Question: I'm trying to run this SQL command but it's giving me an error that the SQL command is not properly ended. Note, I'm using Oracle's 11g.
'''
SELECT BookTitle.btName, BookTitle.Isbn FROM BookTitle AND SELECT COUNT(Isbn)
FROM BookTitle
JOIN Loan ON (Borrower.borId = Loan.borId)
JOIN BookCopy ON (Loan.bcId = BookCopy.bcId)
JOIN Authorship ON (BookCopy.isbn = Authorship.isbn)
JOIN Author ON (Author.authorID = Authorship.authorID)
WHERE Loan
ORDER BY Loan.dateOut DESC;
'''
Can you kindly guide me to what's wrong ?

have several tables Book Title, BookCopy, Authorship, Loan, Author, Publisher and Borrower. I need to find the most borrowed book and list all titles and isbn.
'''
BookTitle contains ISBN(PK), btName, datePublished, pubId*, ageLower, ageUpper, value.
Borrower contains borID(PK), borName, borAddress and borMaxbook
BOokCopy cvontains bcID(PK), ISBN*, dateAcquired, dateDestroyed
oan contains borID(PH)*, bcID(OK)*, dateOut(FK), dateDue and dateBack
Publisher contains PubId(PK), pubName and pubAddress
Publisher cotains PubID(8), pubName, pubAddress
Authoer contains authorID(PK) and authorName
Authorship contains authorId*, and ISBN*
'''
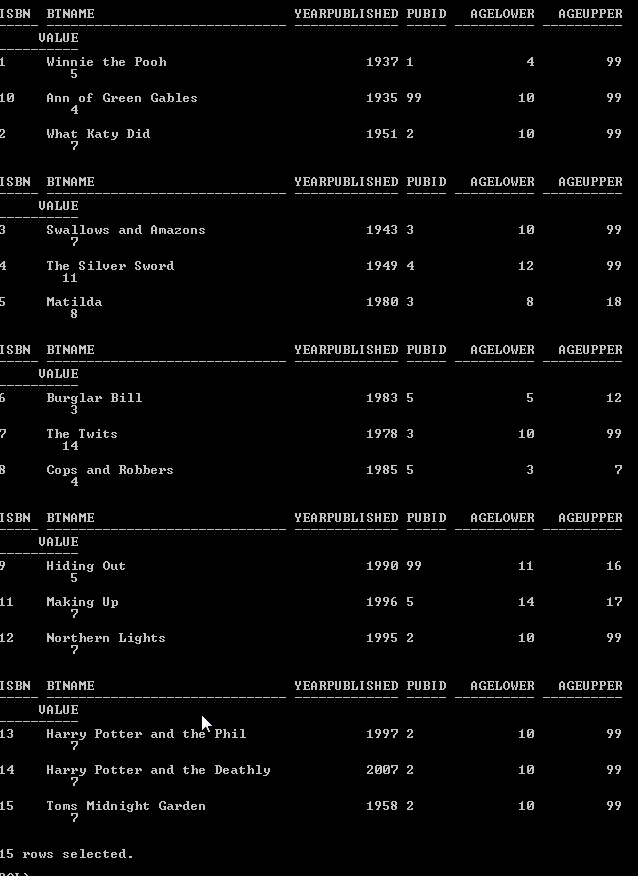
Answer: '''
SELECT
BookTitle.btName AS bookName
, BookTitle.isbn AS ISBN
, COUNT(*) AS numberOfLoans
FROM
BookTitle
JOIN
BookCopy ON BookCopy.isbn = BookTitle.isbn
JOIN
Loan ON Loan.bcId = BookCopy.bcId
JOIN
Borrower ON Borrower.borId = Loan.borId
GROUP BY
BookTitle.btName
, BookTitle.isbn
ORDER BY
MAX(Loan.dateOut) DESC --- order by latest loan
'''